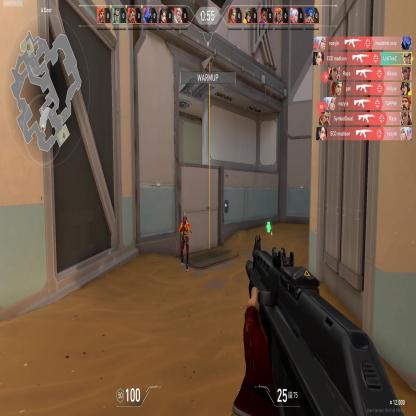
Label: enemy